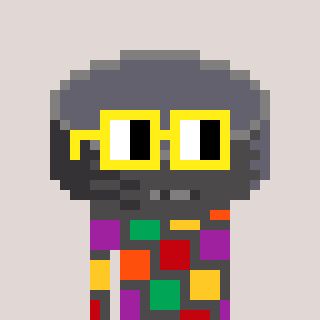
a pixel art character with square yellow glasses, a hockey puck-shaped head and a grayscale-colored body on a warm background